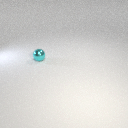
small cyan metal sphere